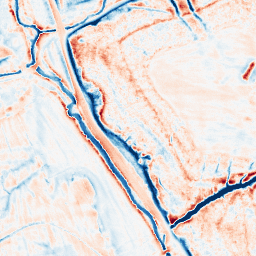
Category: edge_preserving
Decomposition family: anisotropic_diffusion
Decomposition parameters: iterations: 50
kappa: 10
gamma: 0.15
Upsampling method: sinc_blackman
Upsampling parameters: scale: 2
kernel_size: 16
Upsampling scale: 2